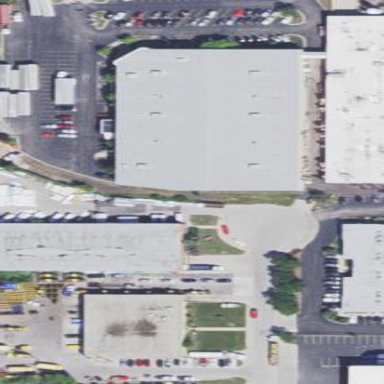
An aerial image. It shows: Industrial building.